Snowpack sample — Loveland Pass, Silver Plume, Colorado, USA (2/11/26, 12:00 PM MST)
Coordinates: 39.663, -105.886
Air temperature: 35 °F
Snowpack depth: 82 cm
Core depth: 30 cm
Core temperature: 28.4 °F
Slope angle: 13°, slope face: 12°
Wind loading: high
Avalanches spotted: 1
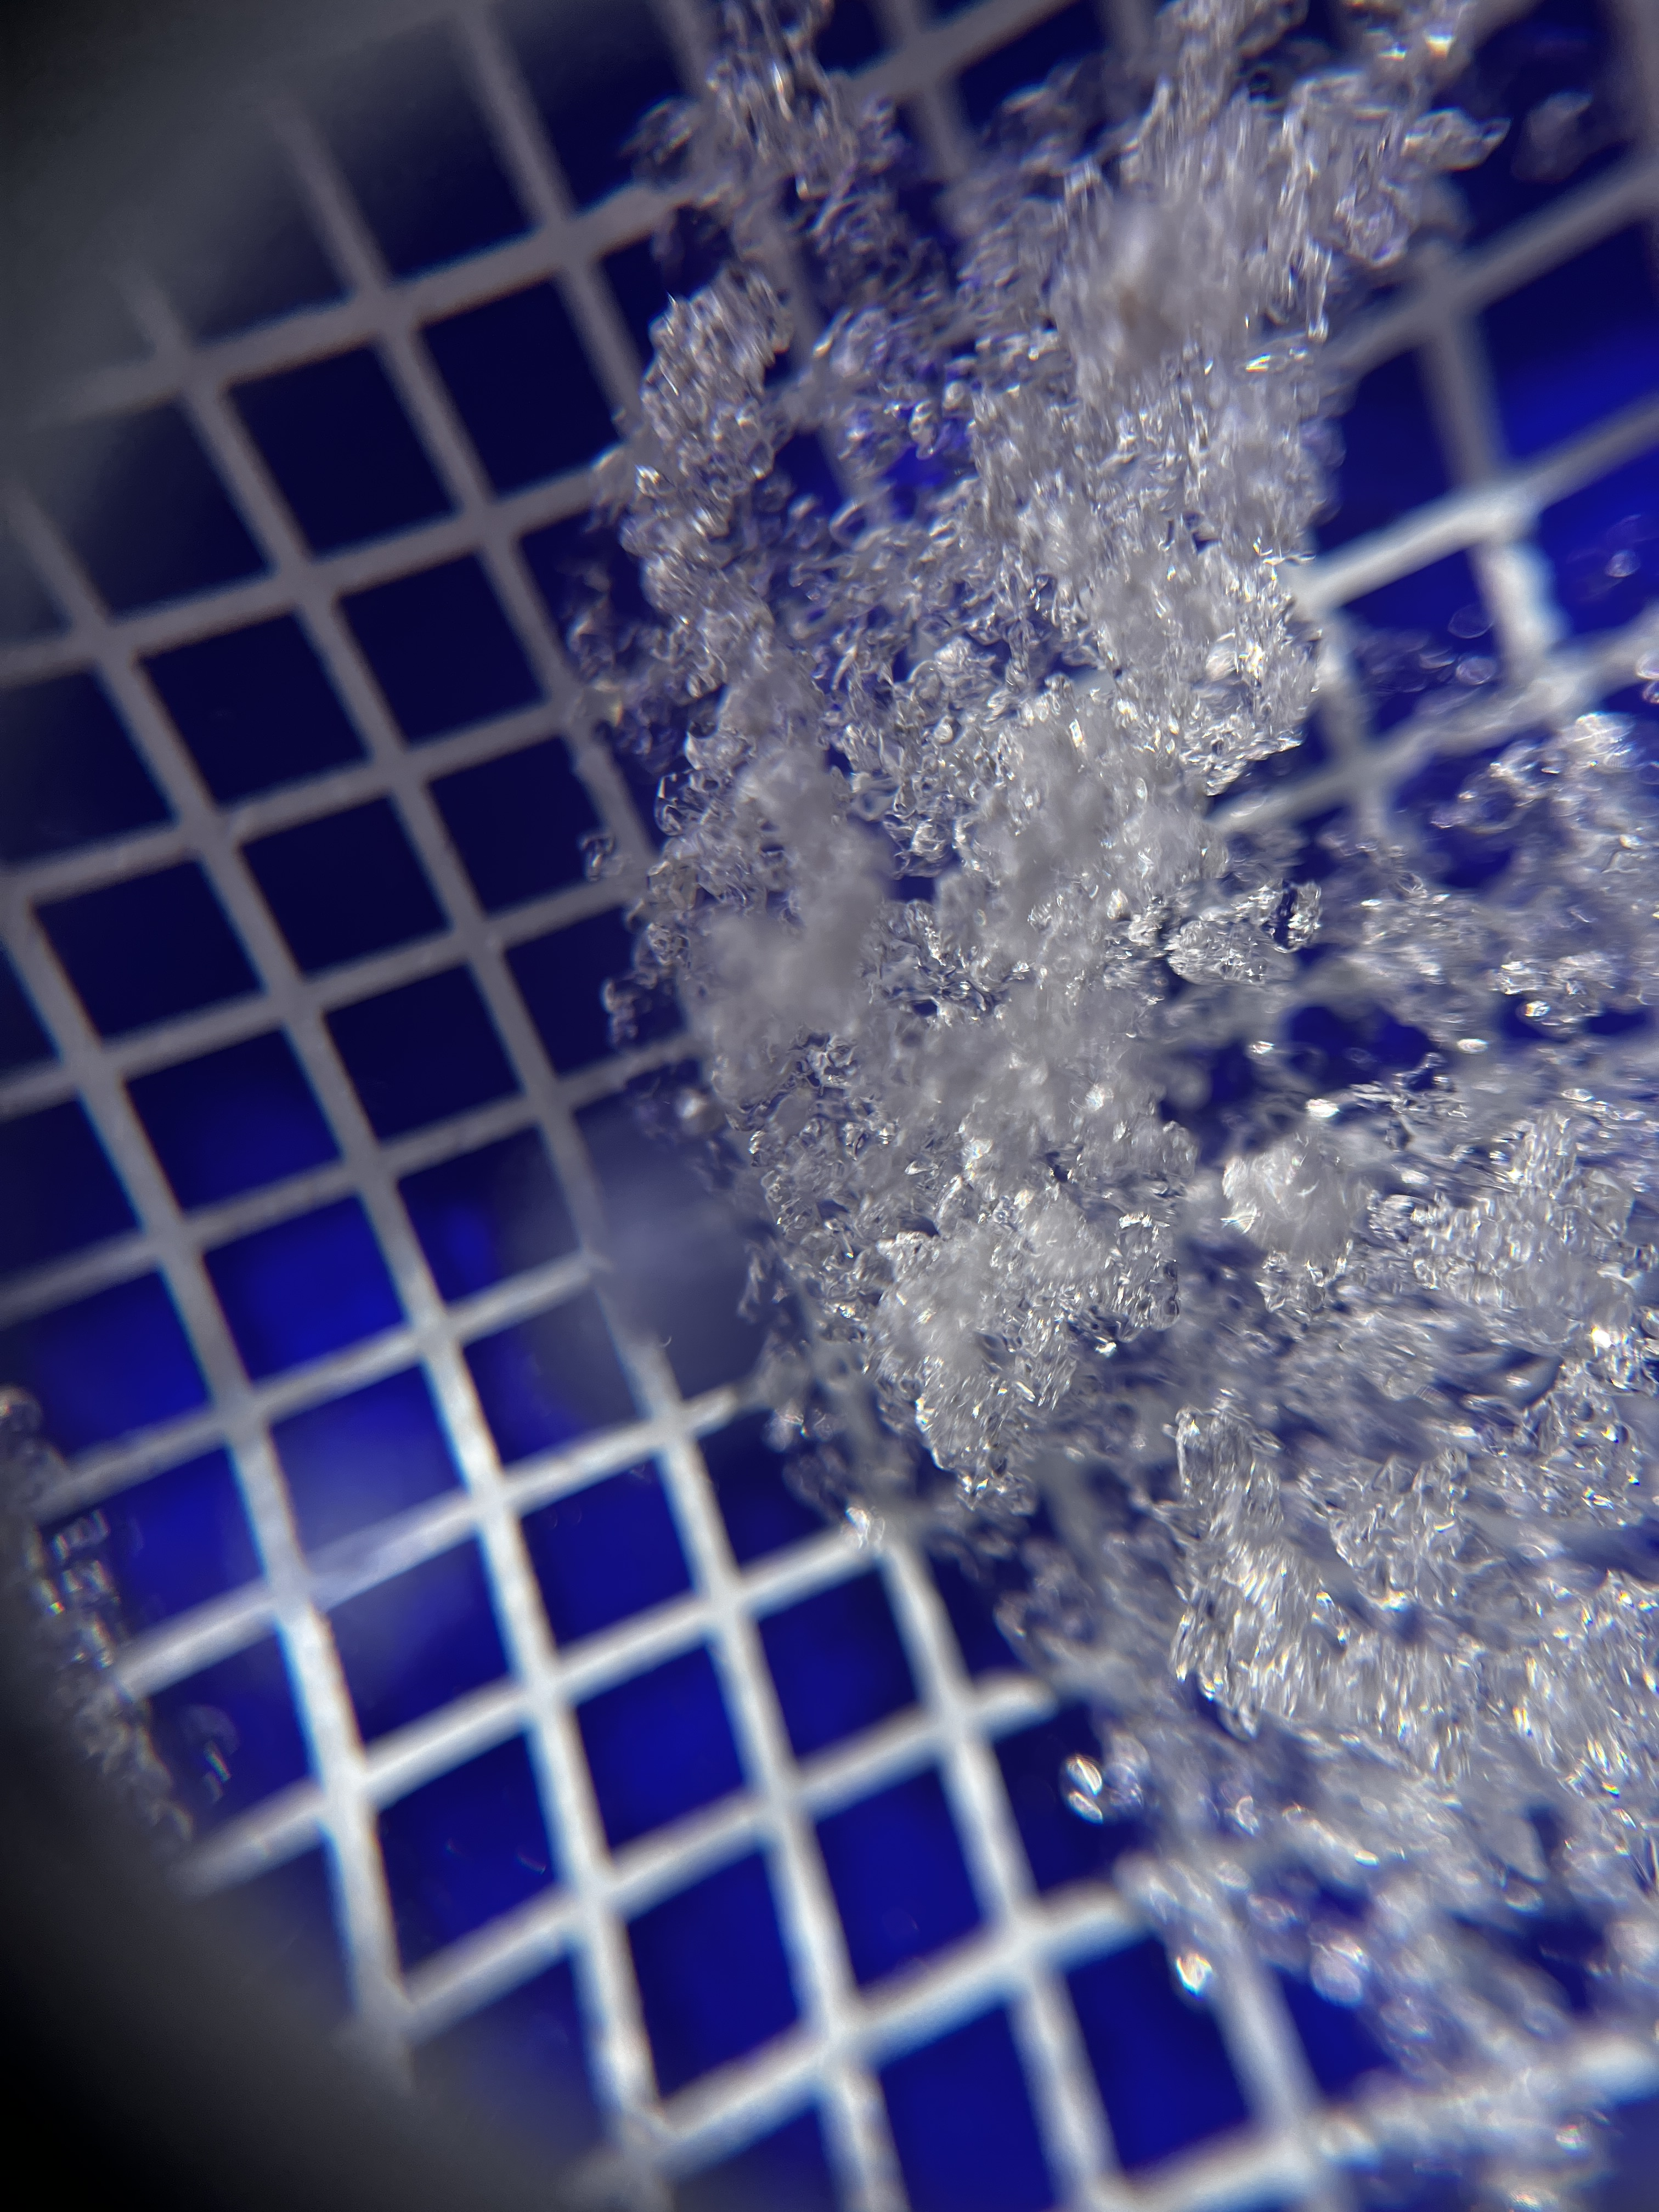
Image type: magnified_profile
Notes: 1 small avalanche spotted on the north side of the bowl, lots of wind loading